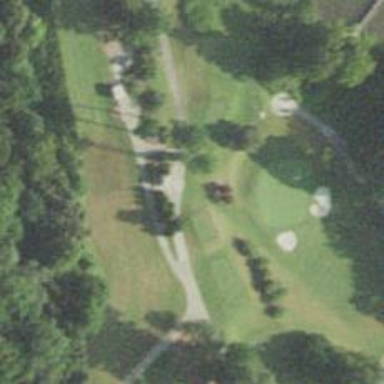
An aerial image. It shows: Golf cartpath that is also road path.